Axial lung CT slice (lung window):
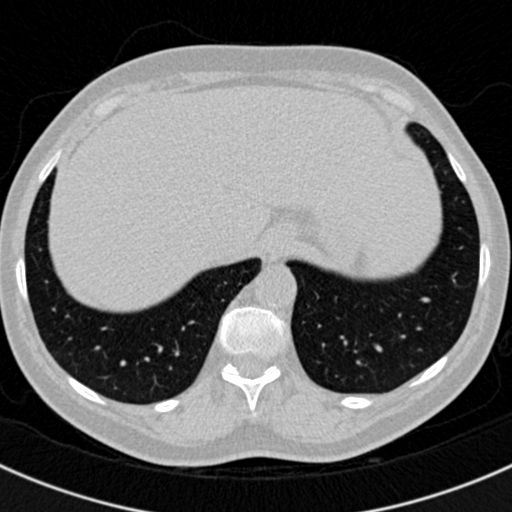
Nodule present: no